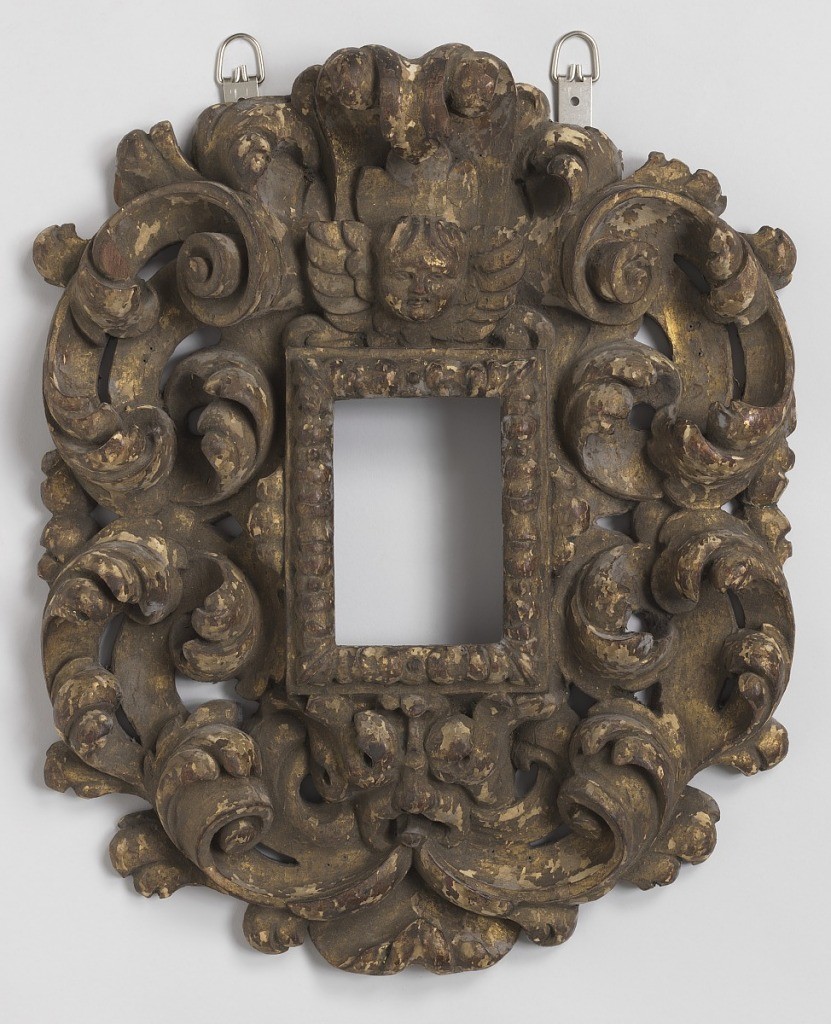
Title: Frame
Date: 1625–50
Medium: Poplar wood, carved and gilded
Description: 1937-73-4: Oval. Centered with vertical rectangular opening w...;     n-a-2176: Carved foliate C-scrolls surrounding a rectangular...